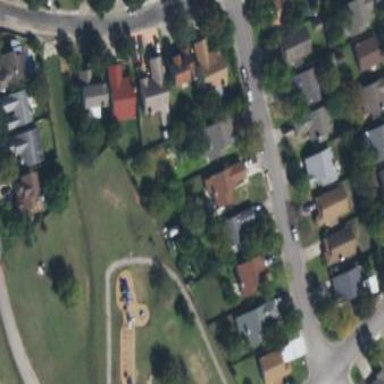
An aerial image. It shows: Playground area for leisure activities on the land.